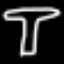
Label: mushroom